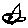
Label: bird